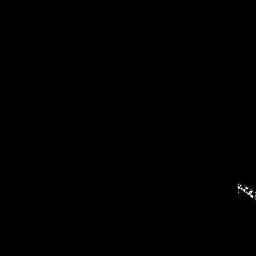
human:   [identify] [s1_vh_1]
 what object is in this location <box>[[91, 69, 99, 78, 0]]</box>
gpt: <ref>1 small ship at the bottom right</ref>